Interaction volume radius: 10 \u00c5
Interaction volume height: 20 \u00c5
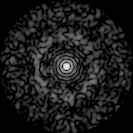
Disorder parameter: 0.847